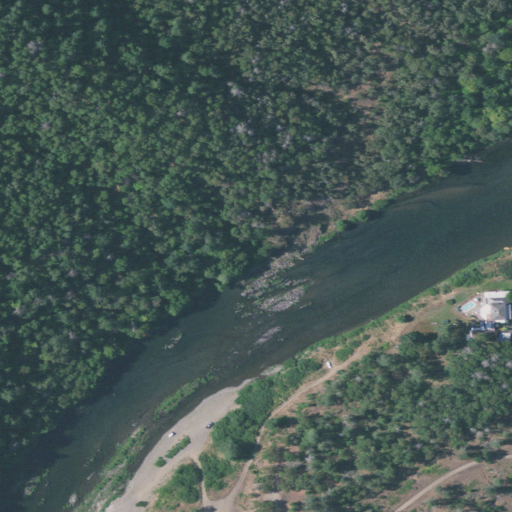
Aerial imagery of bar in Oregon named Lawson Bar containing mixed forest, open water, shrub, herbaceous wetlands, woody wetlands, grassland, pasture, evergreen forest, and low intensity development